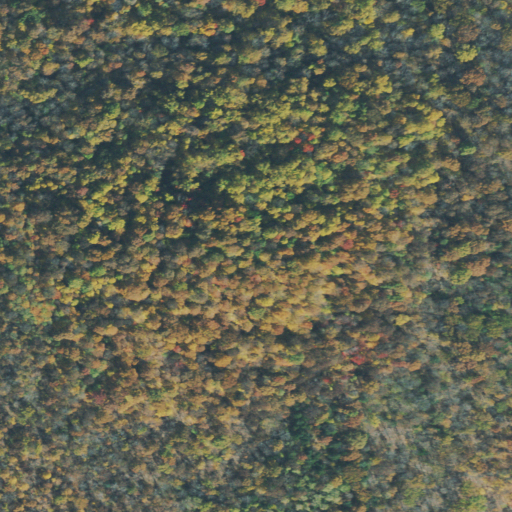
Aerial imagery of mountain in Tennessee named Lee Knob containing only deciduous forest